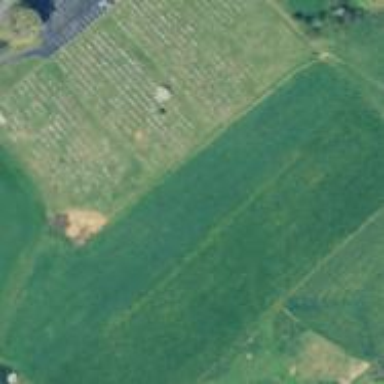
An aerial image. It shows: Cemetery.